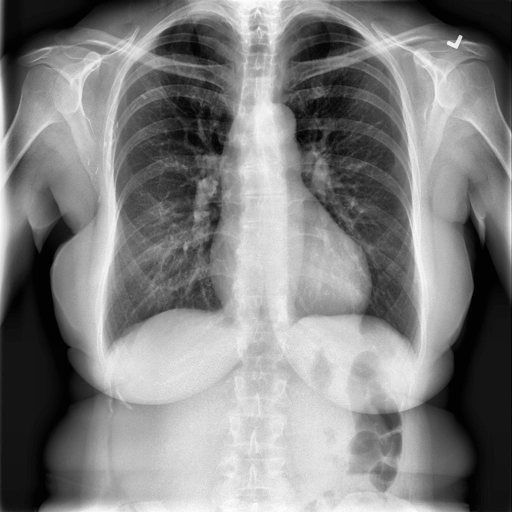
Finding: NORMAL